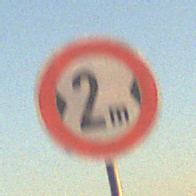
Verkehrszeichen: TatsaechlicheBreite2
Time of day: SunriseSunset
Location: Outdoor (Nature)
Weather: Clear
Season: NotSpecified
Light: Natural